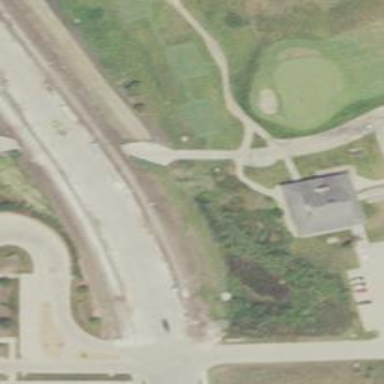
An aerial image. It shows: Footway that serves as golf path.